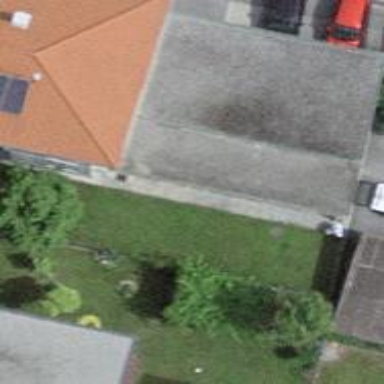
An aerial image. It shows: Group of garages.